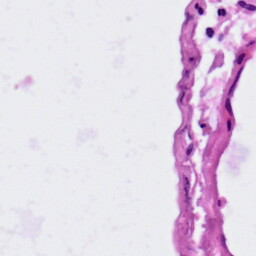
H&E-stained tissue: Lung